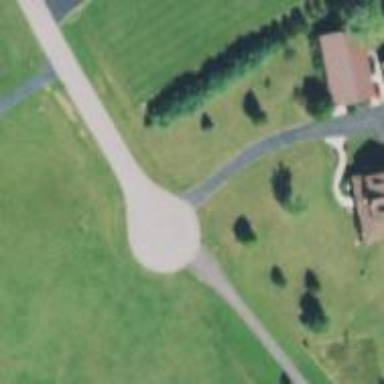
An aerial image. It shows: Turning circle on the road.